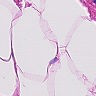
Metastatic tissue present: no